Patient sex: M
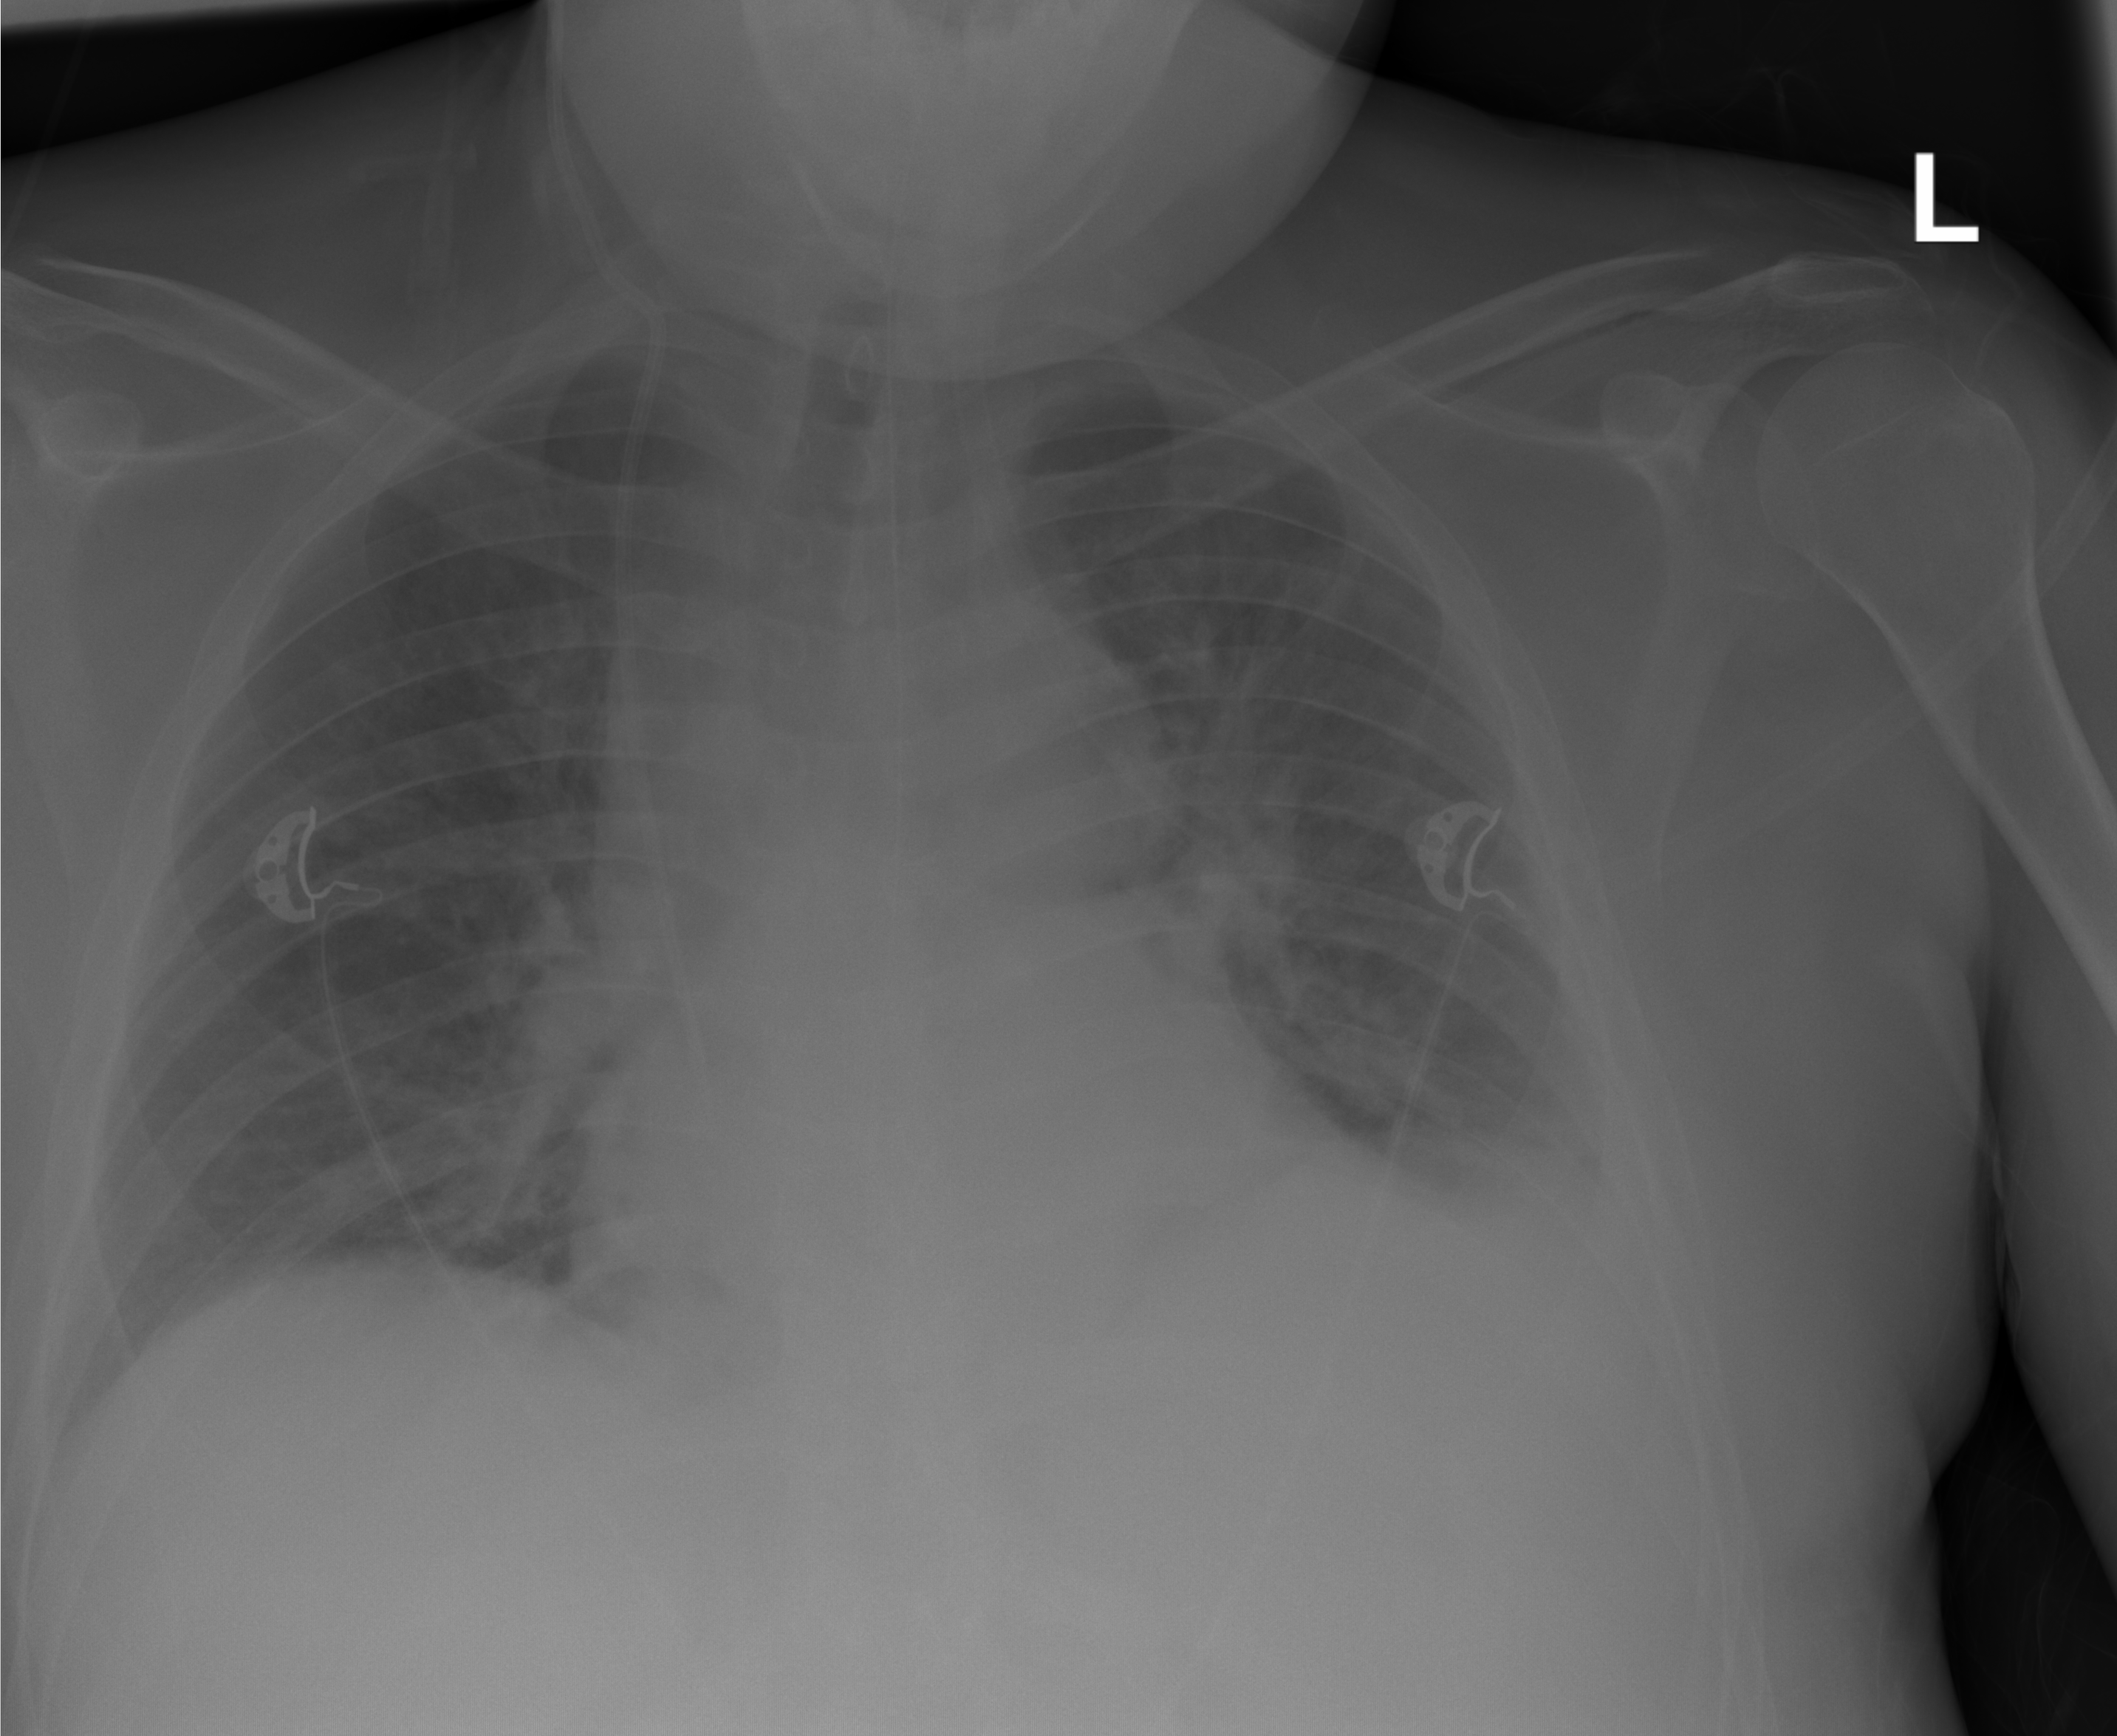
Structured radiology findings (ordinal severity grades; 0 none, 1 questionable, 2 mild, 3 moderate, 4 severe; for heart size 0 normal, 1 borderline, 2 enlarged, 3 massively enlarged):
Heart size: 1
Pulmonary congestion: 2
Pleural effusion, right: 0
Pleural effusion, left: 2
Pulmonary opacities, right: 0
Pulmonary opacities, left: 0
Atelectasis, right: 0
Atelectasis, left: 2